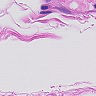
Metastatic tissue present: no